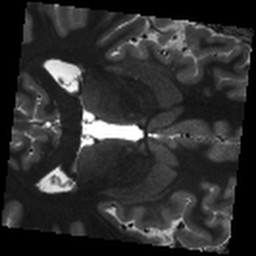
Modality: T1map
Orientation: axial
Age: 45
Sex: male